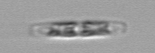
Label: pennate